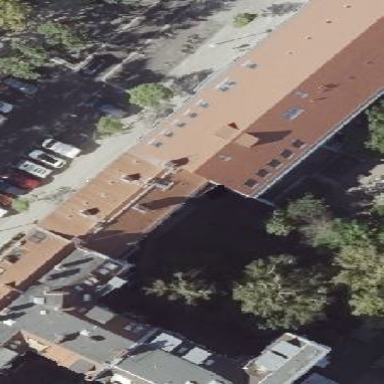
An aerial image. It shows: School building.